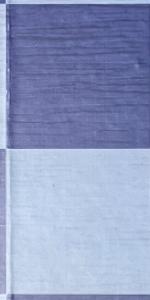
Label: Empty